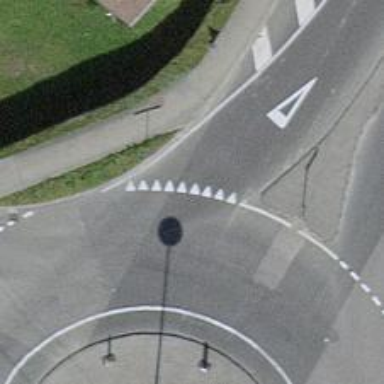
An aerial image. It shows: Road with "give way" sign.